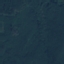
Land use / land cover class: Forest